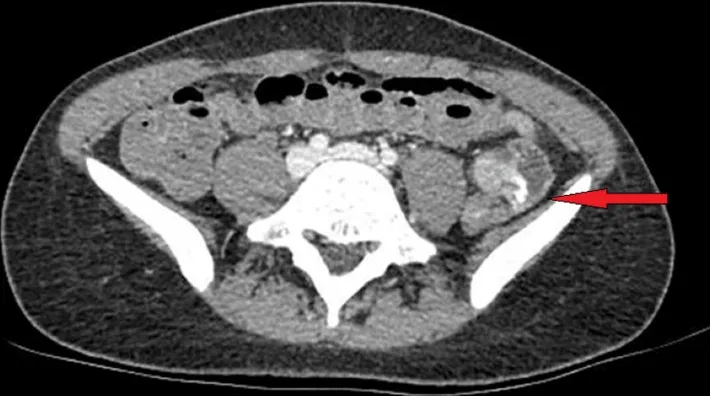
Abdominal CT angiography depicting contrast extravasation in the distant ileum (indicated by red arrow).
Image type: radiology (ct)